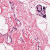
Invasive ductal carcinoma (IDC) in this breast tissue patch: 0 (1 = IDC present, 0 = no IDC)